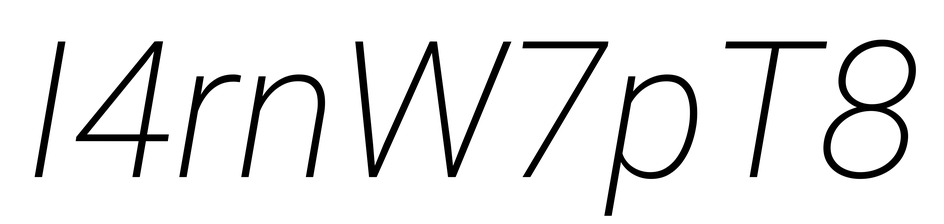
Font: Roboto-Italic_ExtraLight_Italic